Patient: sex M, age 57
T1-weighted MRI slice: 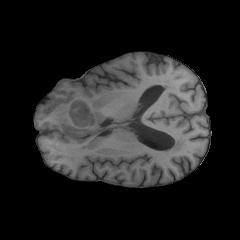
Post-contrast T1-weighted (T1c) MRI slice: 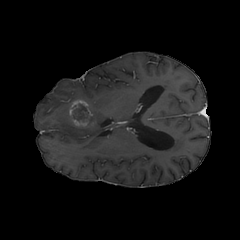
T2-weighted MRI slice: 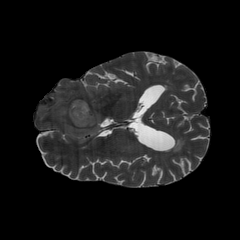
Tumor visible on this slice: yes
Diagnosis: Glioblastoma, IDH-wildtype
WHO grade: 4